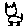
Label: cat